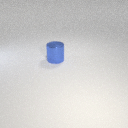
large blue metal cylinder